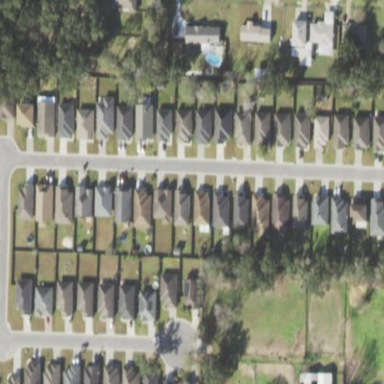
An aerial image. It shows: Residential area composed of single-family homes.